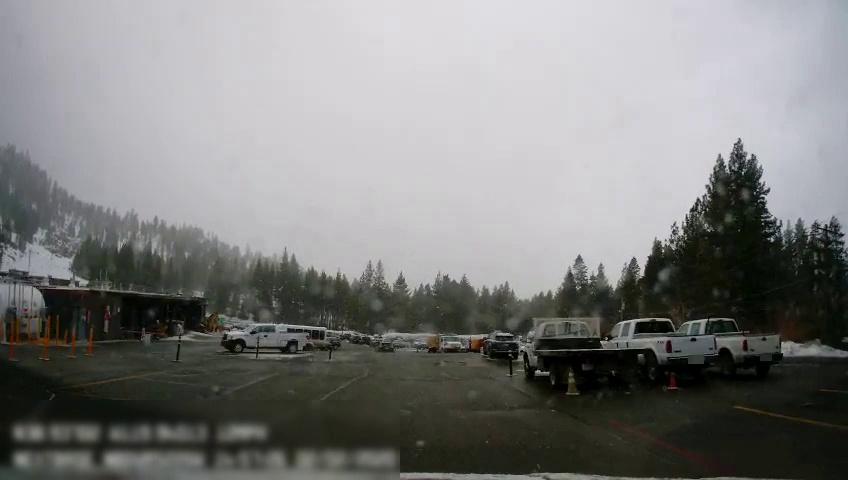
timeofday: Day
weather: Snowy
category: Vehicles | Truck
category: Vehicles | Truck
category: Vehicles | SUV
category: Vehicles | Other LV
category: Vehicles | Other LV
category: Vehicles | Truck
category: Vehicles | Other LV
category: Drivable Space